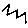
Label: zigzag